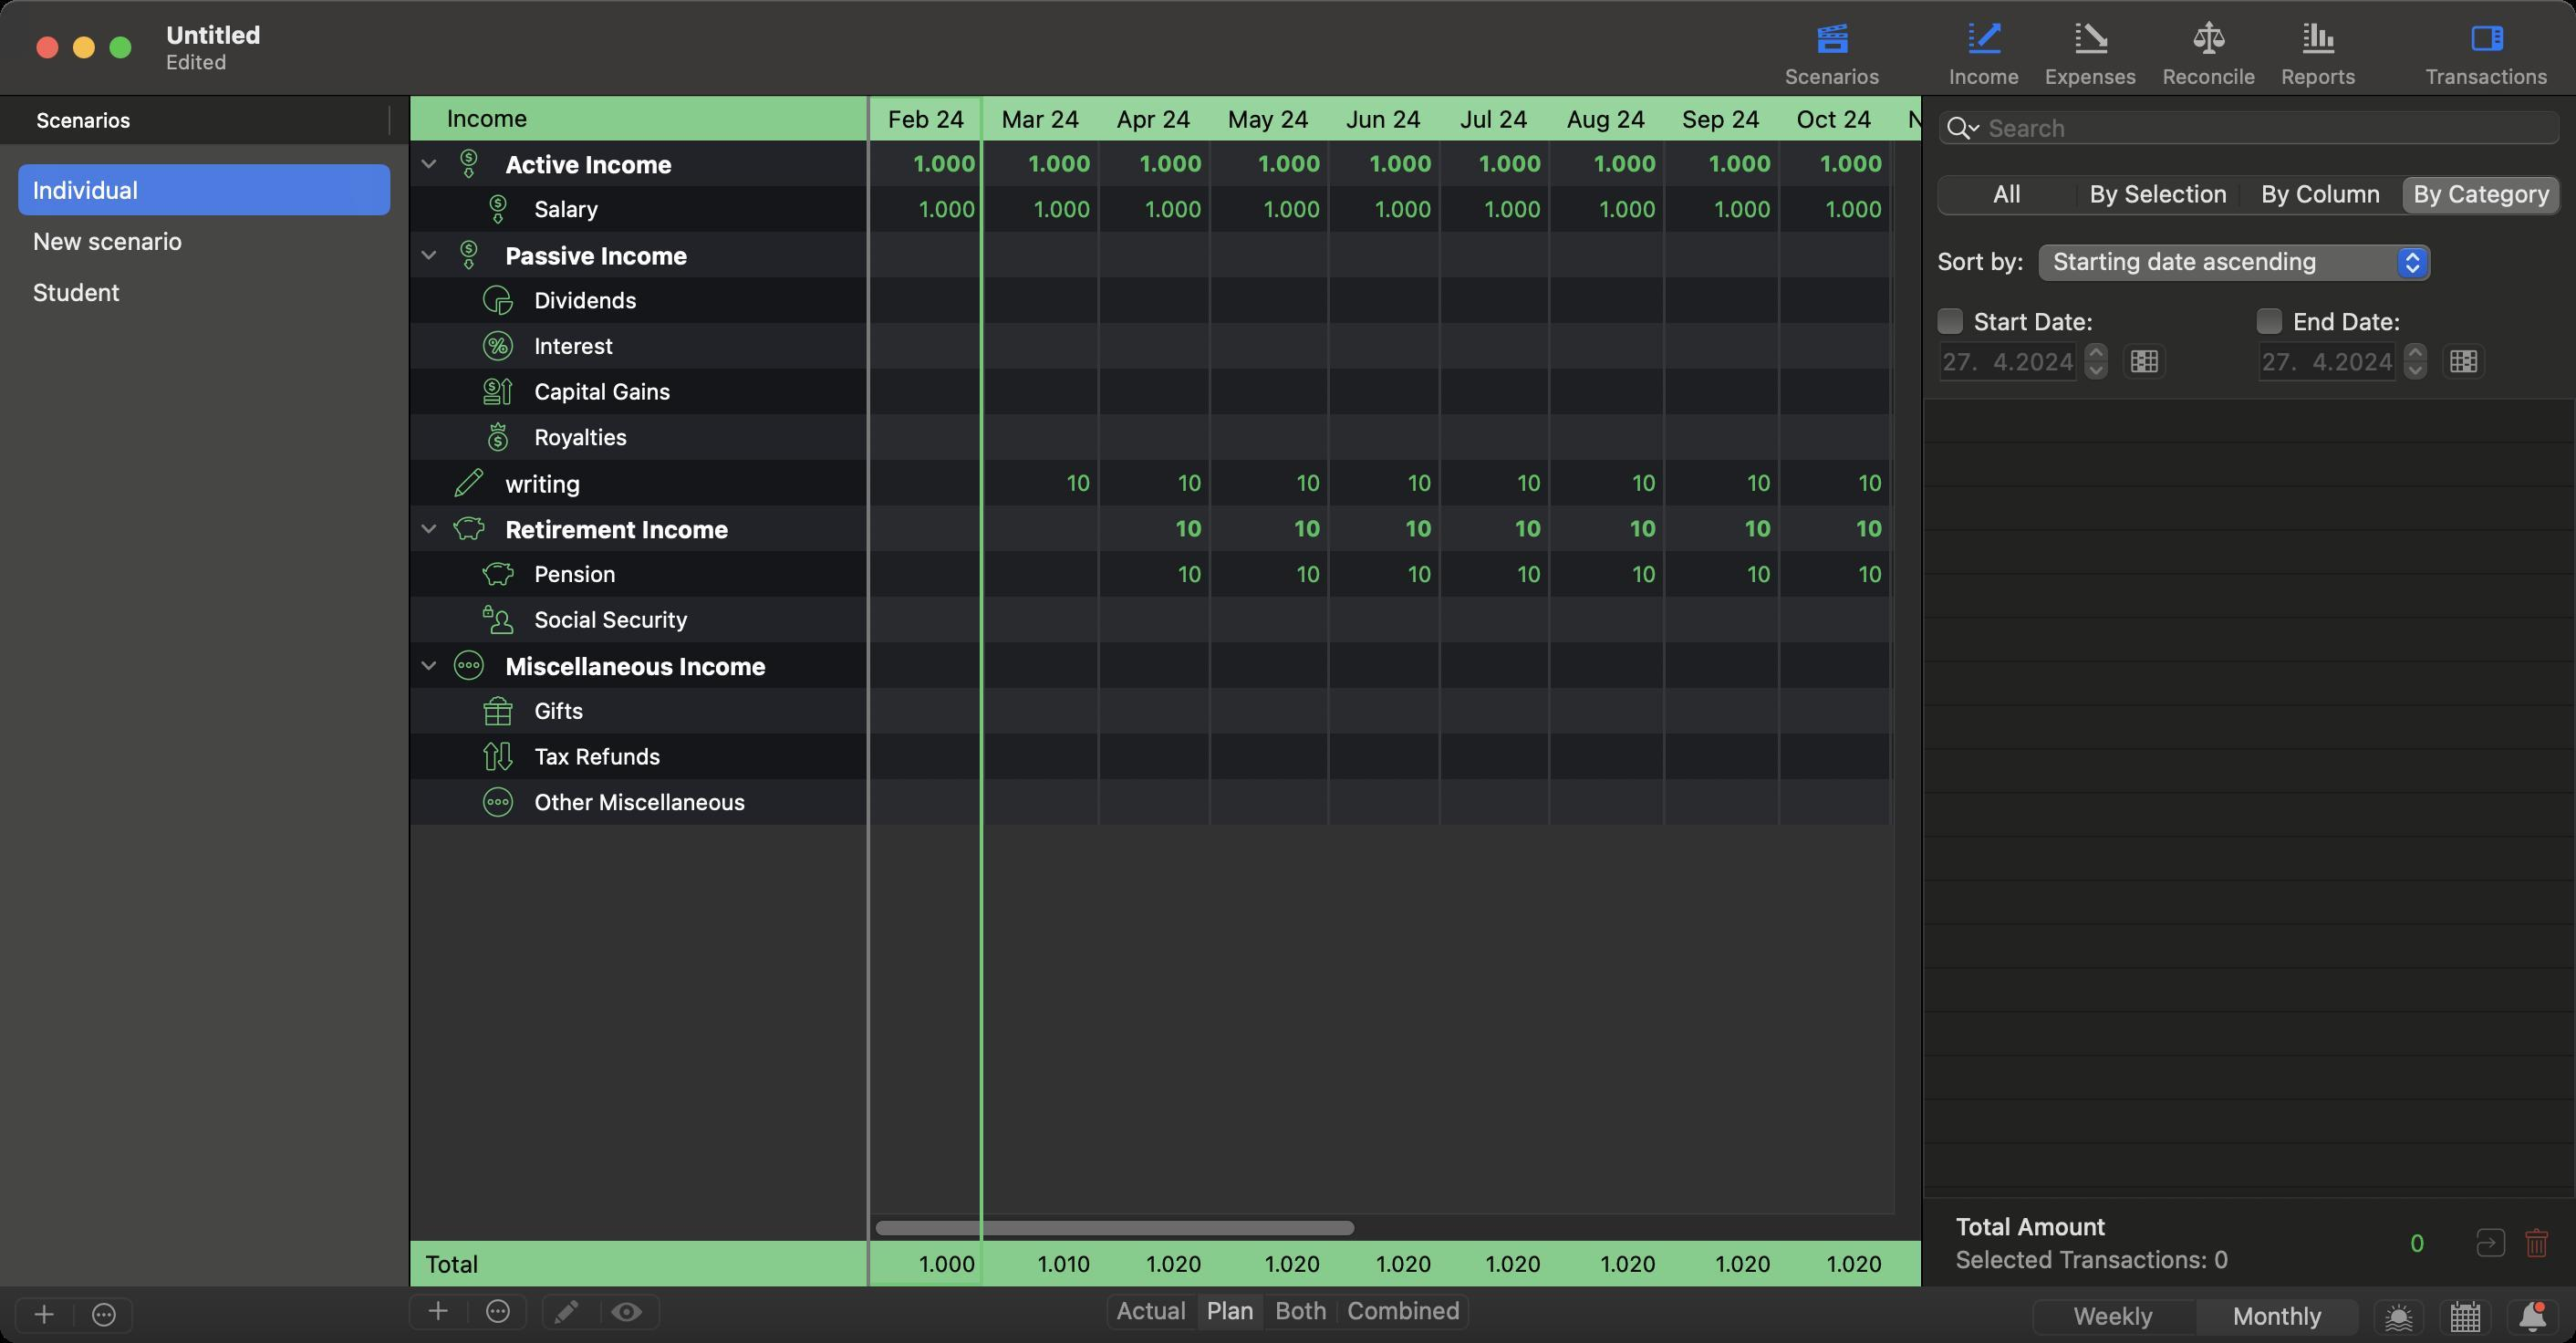
Accessibility tree:
{"name": "Untitled", "role": "AXWindow", "description": null, "role_description": "standard window", "value": null, "position": "184.00;119.00", "size": "1412;736", "children": [{"name": null, "role": "AXGroup", "description": null, "role_description": "group", "value": null, "position": "0.00;705.00", "size": "1412;31", "children": [{"name": null, "role": "AXGroup", "description": null, "role_description": "group", "value": null, "position": "223.00;708.00", "size": "67;23", "children": [{"name": null, "role": "AXMenuButton", "description": "add", "role_description": "menu button", "value": null, "position": "223.00;708.00", "size": "34;23", "children": []}, {"name": null, "role": "AXMenuButton", "description": "action", "role_description": "menu button", "value": null, "position": "257.00;708.00", "size": "33;23", "children": []}]}, {"name": null, "role": "AXGroup", "description": null, "role_description": "group", "value": null, "position": "296.00;708.00", "size": "67;23", "children": [{"name": null, "role": "AXButton", "description": null, "role_description": "button", "value": null, "position": "296.00;708.00", "size": "34;23", "children": []}, {"name": null, "role": "AXButton", "description": null, "role_description": "button", "value": null, "position": "330.00;708.00", "size": "33;23", "children": []}]}, {"name": null, "role": "AXRadioGroup", "description": null, "role_description": "radio group", "value": "{\n    \"name\": null,\n    \"role\": \"AXRadioButton\",\n    \"description\": \"Plan\",\n    \"role_description\": \"radio button\",\n    \"value\": 1,\n    \"position\": \"656.50;708.00\",\n    \"size\": \"37;23\",\n    \"children\": []\n}", "position": "605.50;708.00", "size": "201;23", "children": [{"name": null, "role": "AXRadioButton", "description": "Actual", "role_description": "radio button", "value": 0, "position": "605.50;708.00", "size": "51;23", "children": []}, {"name": null, "role": "AXRadioButton", "description": "Plan", "role_description": "radio button", "value": 1, "position": "656.50;708.00", "size": "37;23", "children": []}, {"name": null, "role": "AXRadioButton", "description": "Both", "role_description": "radio button", "value": 0, "position": "693.50;708.00", "size": "40;23", "children": []}, {"name": null, "role": "AXRadioButton", "description": "Combined", "role_description": "radio button", "value": 0, "position": "733.50;708.00", "size": "73;23", "children": []}]}]}, {"name": null, "role": "AXGroup", "description": null, "role_description": "group", "value": null, "position": "7.00;710.00", "size": "67;23", "children": [{"name": null, "role": "AXMenuButton", "description": "add", "role_description": "menu button", "value": null, "position": "7.00;710.00", "size": "34;23", "children": []}, {"name": null, "role": "AXMenuButton", "description": "action", "role_description": "menu button", "value": null, "position": "41.00;710.00", "size": "33;23", "children": []}]}, {"name": null, "role": "AXRadioGroup", "description": null, "role_description": "radio group", "value": "{\n    \"name\": null,\n    \"role\": \"AXRadioButton\",\n    \"description\": \"Monthly\",\n    \"role_description\": \"radio button\",\n    \"value\": 1,\n    \"position\": \"1204.00;711.00\",\n    \"size\": \"90;23\",\n    \"children\": []\n}", "position": "1113.00;711.00", "size": "181;23", "children": [{"name": null, "role": "AXRadioButton", "description": "Weekly", "role_description": "radio button", "value": 0, "position": "1113.00;711.00", "size": "91;23", "children": []}, {"name": null, "role": "AXRadioButton", "description": "Monthly", "role_description": "radio button", "value": 1, "position": "1204.00;711.00", "size": "90;23", "children": []}]}, {"name": "", "role": "AXButton", "description": null, "role_description": "button", "value": null, "position": "1300.00;711.00", "size": "30;23", "children": []}, {"name": "", "role": "AXButton", "description": null, "role_description": "button", "value": null, "position": "1336.00;711.00", "size": "31;23", "children": []}, {"name": "", "role": "AXButton", "description": null, "role_description": "button", "value": null, "position": "1373.00;711.00", "size": "31;23", "children": []}, {"name": null, "role": "AXSplitGroup", "description": null, "role_description": "split group", "value": null, "position": "0.00;52.00", "size": "1412;653", "children": [{"name": null, "role": "AXScrollArea", "description": null, "role_description": "scroll area", "value": null, "position": "0.00;52.00", "size": "224;653", "children": [{"name": null, "role": "AXTable", "description": null, "role_description": "table", "value": null, "position": "0.00;80.00", "size": "224;625", "children": [{"name": null, "role": "AXRow", "description": null, "role_description": "table row", "value": null, "position": "0.00;90.00", "size": "224;28", "children": [{"name": null, "role": "AXCell", "description": null, "role_description": "cell", "value": null, "position": "16.00;90.00", "size": "192;28", "children": [{"name": null, "role": "AXTextField", "description": null, "role_description": "text field", "value": "Individual", "position": "16.00;96.00", "size": "194;16", "children": []}]}]}, {"name": null, "role": "AXRow", "description": null, "role_description": "table row", "value": null, "position": "0.00;118.00", "size": "224;28", "children": [{"name": null, "role": "AXCell", "description": null, "role_description": "cell", "value": null, "position": "16.00;118.00", "size": "192;28", "children": [{"name": null, "role": "AXTextField", "description": null, "role_description": "text field", "value": "New scenario", "position": "16.00;124.00", "size": "194;16", "children": []}]}]}, {"name": null, "role": "AXRow", "description": null, "role_description": "table row", "value": null, "position": "0.00;146.00", "size": "224;28", "children": [{"name": null, "role": "AXCell", "description": null, "role_description": "cell", "value": null, "position": "16.00;146.00", "size": "192;28", "children": [{"name": null, "role": "AXTextField", "description": null, "role_description": "text field", "value": "Student", "position": "16.00;152.00", "size": "194;16", "children": []}]}]}, {"name": null, "role": "AXColumn", "description": null, "role_description": "column", "value": null, "position": "10.00;80.00", "size": "204;625", "children": []}, {"name": null, "role": "AXGroup", "description": null, "role_description": "group", "value": null, "position": "0.00;52.00", "size": "224;28", "children": [{"name": "Scenarios", "role": "AXButton", "description": null, "role_description": "sort button", "value": null, "position": "10.00;52.00", "size": "204;28", "children": []}]}]}]}, {"name": null, "role": "AXSplitter", "description": null, "role_description": "splitter", "value": 224.0, "position": "224.00;52.00", "size": "1;653", "children": []}, {"name": null, "role": "AXScrollArea", "description": null, "role_description": "scroll area", "value": null, "position": "477.00;52.00", "size": "576;25", "children": [{"name": null, "role": "AXTable", "description": null, "role_description": "table", "value": null, "position": "477.00;52.00", "size": "1180;25", "children": [{"name": null, "role": "AXRow", "description": null, "role_description": "table row", "value": null, "position": "477.00;52.00", "size": "1180;25", "children": [{"name": null, "role": "AXCell", "description": null, "role_description": "cell", "value": null, "position": "477.00;52.00", "size": "1180;25", "children": []}]}, {"name": null, "role": "AXColumn", "description": null, "role_description": "column", "value": null, "position": "477.00;52.00", "size": "1180;25", "children": []}]}]}, {"name": null, "role": "AXScrollArea", "description": null, "role_description": "scroll area", "value": null, "position": "477.00;680.00", "size": "576;25", "children": [{"name": null, "role": "AXTable", "description": null, "role_description": "table", "value": null, "position": "477.00;680.00", "size": "1180;25", "children": [{"name": null, "role": "AXRow", "description": null, "role_description": "table row", "value": null, "position": "477.00;680.00", "size": "1180;25", "children": [{"name": null, "role": "AXCell", "description": null, "role_description": "cell", "value": null, "position": "477.00;680.00", "size": "1180;25", "children": []}]}, {"name": null, "role": "AXColumn", "description": null, "role_description": "column", "value": null, "position": "477.00;680.00", "size": "1180;25", "children": []}]}]}, {"name": null, "role": "AXScrollArea", "description": null, "role_description": "scroll area", "value": null, "position": "477.00;77.00", "size": "576;603", "children": [{"name": null, "role": "AXTable", "description": null, "role_description": "table", "value": null, "position": "477.00;77.00", "size": "1180;588", "children": [{"name": null, "role": "AXRow", "description": null, "role_description": "table row", "value": null, "position": "477.00;77.00", "size": "1180;25", "children": [{"name": null, "role": "AXCell", "description": null, "role_description": "cell", "value": null, "position": "477.00;77.00", "size": "1180;25", "children": []}]}, {"name": null, "role": "AXRow", "description": null, "role_description": "table row", "value": null, "position": "477.00;102.00", "size": "1180;25", "children": [{"name": null, "role": "AXCell", "description": null, "role_description": "cell", "value": null, "position": "477.00;102.00", "size": "1180;25", "children": []}]}, {"name": null, "role": "AXRow", "description": null, "role_description": "table row", "value": null, "position": "477.00;127.00", "size": "1180;25", "children": [{"name": null, "role": "AXCell", "description": null, "role_description": "cell", "value": null, "position": "477.00;127.00", "size": "1180;25", "children": []}]}, {"name": null, "role": "AXRow", "description": null, "role_description": "table row", "value": null, "position": "477.00;152.00", "size": "1180;25", "children": [{"name": null, "role": "AXCell", "description": null, "role_description": "cell", "value": null, "position": "477.00;152.00", "size": "1180;25", "children": []}]}, {"name": null, "role": "AXRow", "description": null, "role_description": "table row", "value": null, "position": "477.00;177.00", "size": "1180;25", "children": [{"name": null, "role": "AXCell", "description": null, "role_description": "cell", "value": null, "position": "477.00;177.00", "size": "1180;25", "children": []}]}, {"name": null, "role": "AXRow", "description": null, "role_description": "table row", "value": null, "position": "477.00;202.00", "size": "1180;25", "children": [{"name": null, "role": "AXCell", "description": null, "role_description": "cell", "value": null, "position": "477.00;202.00", "size": "1180;25", "children": []}]}, {"name": null, "role": "AXRow", "description": null, "role_description": "table row", "value": null, "position": "477.00;227.00", "size": "1180;25", "children": [{"name": null, "role": "AXCell", "description": null, "role_description": "cell", "value": null, "position": "477.00;227.00", "size": "1180;25", "children": []}]}, {"name": null, "role": "AXRow", "description": null, "role_description": "table row", "value": null, "position": "477.00;252.00", "size": "1180;25", "children": [{"name": null, "role": "AXCell", "description": null, "role_description": "cell", "value": null, "position": "477.00;252.00", "size": "1180;25", "children": []}]}, {"name": null, "role": "AXRow", "description": null, "role_description": "table row", "value": null, "position": "477.00;277.00", "size": "1180;25", "children": [{"name": null, "role": "AXCell", "description": null, "role_description": "cell", "value": null, "position": "477.00;277.00", "size": "1180;25", "children": []}]}, {"name": null, "role": "AXRow", "description": null, "role_description": "table row", "value": null, "position": "477.00;302.00", "size": "1180;25", "children": [{"name": null, "role": "AXCell", "description": null, "role_description": "cell", "value": null, "position": "477.00;302.00", "size": "1180;25", "children": []}]}, {"name": null, "role": "AXRow", "description": null, "role_description": "table row", "value": null, "position": "477.00;327.00", "size": "1180;25", "children": [{"name": null, "role": "AXCell", "description": null, "role_description": "cell", "value": null, "position": "477.00;327.00", "size": "1180;25", "children": []}]}, {"name": null, "role": "AXRow", "description": null, "role_description": "table row", "value": null, "position": "477.00;352.00", "size": "1180;25", "children": [{"name": null, "role": "AXCell", "description": null, "role_description": "cell", "value": null, "position": "477.00;352.00", "size": "1180;25", "children": []}]}, {"name": null, "role": "AXRow", "description": null, "role_description": "table row", "value": null, "position": "477.00;377.00", "size": "1180;25", "children": [{"name": null, "role": "AXCell", "description": null, "role_description": "cell", "value": null, "position": "477.00;377.00", "size": "1180;25", "children": []}]}, {"name": null, "role": "AXRow", "description": null, "role_description": "table row", "value": null, "position": "477.00;402.00", "size": "1180;25", "children": [{"name": null, "role": "AXCell", "description": null, "role_description": "cell", "value": null, "position": "477.00;402.00", "size": "1180;25", "children": []}]}, {"name": null, "role": "AXRow", "description": null, "role_description": "table row", "value": null, "position": "477.00;427.00", "size": "1180;25", "children": [{"name": null, "role": "AXCell", "description": null, "role_description": "cell", "value": null, "position": "477.00;427.00", "size": "1180;25", "children": []}]}, {"name": null, "role": "AXColumn", "description": null, "role_description": "column", "value": null, "position": "477.00;77.00", "size": "1180;588", "children": []}]}, {"name": null, "role": "AXScrollBar", "description": null, "role_description": "scroll bar", "value": 0.0, "position": "477.00;665.00", "size": "561;15", "children": [{"name": null, "role": "AXValueIndicator", "description": null, "role_description": "value indicator", "value": 0.0, "position": "479.00;665.00", "size": "264;15", "children": []}, {"name": null, "role": "AXButton", "description": null, "role_description": "increment arrow button", "value": null, "position": "477.00;665.00", "size": "0;0", "children": []}, {"name": null, "role": "AXButton", "description": null, "role_description": "decrement arrow button", "value": null, "position": "477.00;665.00", "size": "0;0", "children": []}, {"name": null, "role": "AXButton", "description": null, "role_description": "increment page button", "value": null, "position": "744.00;665.00", "size": "294;15", "children": []}, {"name": null, "role": "AXButton", "description": null, "role_description": "decrement page button", "value": null, "position": "477.00;665.00", "size": "2;15", "children": []}]}, {"name": null, "role": "AXScrollBar", "description": null, "role_description": "scroll bar", "value": 0.0, "position": "1038.00;77.00", "size": "15;588", "children": []}]}, {"name": null, "role": "AXScrollArea", "description": null, "role_description": "scroll area", "value": null, "position": "225.00;77.00", "size": "250;603", "children": [{"name": null, "role": "AXTable", "description": null, "role_description": "table", "value": null, "position": "225.00;77.00", "size": "250;603", "children": [{"name": null, "role": "AXRow", "description": null, "role_description": "table row", "value": null, "position": "225.00;77.00", "size": "250;25", "children": [{"name": null, "role": "AXCell", "description": null, "role_description": "cell", "value": null, "position": "225.00;77.00", "size": "250;25", "children": [{"name": null, "role": "AXDisclosureTriangle", "description": null, "role_description": "disclosure triangle", "value": 1, "position": "229.00;77.00", "size": "13;25", "children": []}]}]}, {"name": null, "role": "AXRow", "description": null, "role_description": "table row", "value": null, "position": "225.00;102.00", "size": "250;25", "children": [{"name": null, "role": "AXCell", "description": null, "role_description": "cell", "value": null, "position": "225.00;102.00", "size": "250;25", "children": []}]}, {"name": null, "role": "AXRow", "description": null, "role_description": "table row", "value": null, "position": "225.00;127.00", "size": "250;25", "children": [{"name": null, "role": "AXCell", "description": null, "role_description": "cell", "value": null, "position": "225.00;127.00", "size": "250;25", "children": [{"name": null, "role": "AXDisclosureTriangle", "description": null, "role_description": "disclosure triangle", "value": 1, "position": "229.00;127.00", "size": "13;25", "children": []}]}]}, {"name": null, "role": "AXRow", "description": null, "role_description": "table row", "value": null, "position": "225.00;152.00", "size": "250;25", "children": [{"name": null, "role": "AXCell", "description": null, "role_description": "cell", "value": null, "position": "225.00;152.00", "size": "250;25", "children": []}]}, {"name": null, "role": "AXRow", "description": null, "role_description": "table row", "value": null, "position": "225.00;177.00", "size": "250;25", "children": [{"name": null, "role": "AXCell", "description": null, "role_description": "cell", "value": null, "position": "225.00;177.00", "size": "250;25", "children": []}]}, {"name": null, "role": "AXRow", "description": null, "role_description": "table row", "value": null, "position": "225.00;202.00", "size": "250;25", "children": [{"name": null, "role": "AXCell", "description": null, "role_description": "cell", "value": null, "position": "225.00;202.00", "size": "250;25", "children": []}]}, {"name": null, "role": "AXRow", "description": null, "role_description": "table row", "value": null, "position": "225.00;227.00", "size": "250;25", "children": [{"name": null, "role": "AXCell", "description": null, "role_description": "cell", "value": null, "position": "225.00;227.00", "size": "250;25", "children": []}]}, {"name": null, "role": "AXRow", "description": null, "role_description": "table row", "value": null, "position": "225.00;252.00", "size": "250;25", "children": [{"name": null, "role": "AXCell", "description": null, "role_description": "cell", "value": null, "position": "225.00;252.00", "size": "250;25", "children": []}]}, {"name": null, "role": "AXRow", "description": null, "role_description": "table row", "value": null, "position": "225.00;277.00", "size": "250;25", "children": [{"name": null, "role": "AXCell", "description": null, "role_description": "cell", "value": null, "position": "225.00;277.00", "size": "250;25", "children": [{"name": null, "role": "AXDisclosureTriangle", "description": null, "role_description": "disclosure triangle", "value": 1, "position": "229.00;277.00", "size": "13;25", "children": []}]}]}, {"name": null, "role": "AXRow", "description": null, "role_description": "table row", "value": null, "position": "225.00;302.00", "size": "250;25", "children": [{"name": null, "role": "AXCell", "description": null, "role_description": "cell", "value": null, "position": "225.00;302.00", "size": "250;25", "children": []}]}, {"name": null, "role": "AXRow", "description": null, "role_description": "table row", "value": null, "position": "225.00;327.00", "size": "250;25", "children": [{"name": null, "role": "AXCell", "description": null, "role_description": "cell", "value": null, "position": "225.00;327.00", "size": "250;25", "children": []}]}, {"name": null, "role": "AXRow", "description": null, "role_description": "table row", "value": null, "position": "225.00;352.00", "size": "250;25", "children": [{"name": null, "role": "AXCell", "description": null, "role_description": "cell", "value": null, "position": "225.00;352.00", "size": "250;25", "children": [{"name": null, "role": "AXDisclosureTriangle", "description": null, "role_description": "disclosure triangle", "value": 1, "position": "229.00;352.00", "size": "13;25", "children": []}]}]}, {"name": null, "role": "AXRow", "description": null, "role_description": "table row", "value": null, "position": "225.00;377.00", "size": "250;25", "children": [{"name": null, "role": "AXCell", "description": null, "role_description": "cell", "value": null, "position": "225.00;377.00", "size": "250;25", "children": []}]}, {"name": null, "role": "AXRow", "description": null, "role_description": "table row", "value": null, "position": "225.00;402.00", "size": "250;25", "children": [{"name": null, "role": "AXCell", "description": null, "role_description": "cell", "value": null, "position": "225.00;402.00", "size": "250;25", "children": []}]}, {"name": null, "role": "AXRow", "description": null, "role_description": "table row", "value": null, "position": "225.00;427.00", "size": "250;25", "children": [{"name": null, "role": "AXCell", "description": null, "role_description": "cell", "value": null, "position": "225.00;427.00", "size": "250;25", "children": []}]}, {"name": null, "role": "AXColumn", "description": null, "role_description": "column", "value": null, "position": "225.00;77.00", "size": "250;603", "children": []}]}, {"name": null, "role": "AXScrollBar", "description": null, "role_description": "scroll bar", "value": 0.0, "position": "475.00;77.00", "size": "0;603", "children": []}]}, {"name": null, "role": "AXStaticText", "description": null, "role_description": "text", "value": "Income", "position": "243.00;56.50", "size": "214;16", "children": []}, {"name": null, "role": "AXStaticText", "description": null, "role_description": "text", "value": "Total", "position": "231.00;684.50", "size": "226;16", "children": []}, {"name": null, "role": "AXSplitter", "description": null, "role_description": "splitter", "value": 828.0, "position": "1053.00;52.00", "size": "1;653", "children": []}, {"name": null, "role": "AXTextField", "description": null, "role_description": "search text field", "value": "", "position": "1062.00;60.00", "size": "342;20", "children": [{"name": "", "role": "AXButton", "description": "search", "role_description": "button", "value": null, "position": "1064.00;59.00", "size": "25;22", "children": []}]}, {"name": null, "role": "AXRadioGroup", "description": null, "role_description": "radio group", "value": "{\n    \"name\": null,\n    \"role\": \"AXRadioButton\",\n    \"description\": \"By Category\",\n    \"role_description\": \"radio button\",\n    \"value\": 1,\n    \"position\": \"1317.00;95.00\",\n    \"size\": \"89;24\",\n    \"children\": []\n}", "position": "1060.00;95.00", "size": "346;24", "children": [{"name": null, "role": "AXRadioButton", "description": "All", "role_description": "radio button", "value": 0, "position": "1060.00;95.00", "size": "79;24", "children": []}, {"name": null, "role": "AXRadioButton", "description": "By Selection", "role_description": "radio button", "value": 0, "position": "1139.00;95.00", "size": "89;24", "children": []}, {"name": null, "role": "AXRadioButton", "description": "By Column", "role_description": "radio button", "value": 0, "position": "1228.00;95.00", "size": "89;24", "children": []}, {"name": null, "role": "AXRadioButton", "description": "By Category", "role_description": "radio button", "value": 1, "position": "1317.00;95.00", "size": "89;24", "children": []}]}, {"name": null, "role": "AXStaticText", "description": null, "role_description": "text", "value": "Sort by:", "position": "1060.00;135.00", "size": "52;16", "children": []}, {"name": null, "role": "AXPopUpButton", "description": null, "role_description": "pop up button", "value": "Starting date ascending", "position": "1114.50;133.00", "size": "222;25", "children": []}, {"name": "Start_Date:", "role": "AXCheckBox", "description": null, "role_description": "checkbox", "value": 0, "position": "1060.00;169.00", "size": "92;14", "children": []}, {"name": null, "role": "AXDateTimeArea", "description": null, "role_description": "date time area", "value": "2024-04-27 00:00:00 +0000", "position": "1062.00;182.00", "size": "96;28", "children": [{"name": null, "role": "AXIncrementor", "description": null, "role_description": "stepper", "value": 0.5, "position": "1139.50;186.00", "size": "19;24", "children": [{"name": null, "role": "AXButton", "description": null, "role_description": "increment arrow button", "value": null, "position": "1139.50;186.00", "size": "19;12", "children": []}, {"name": null, "role": "AXButton", "description": null, "role_description": "decrement arrow button", "value": null, "position": "1139.50;198.00", "size": "19;12", "children": []}]}]}, {"name": "", "role": "AXButton", "description": null, "role_description": "button", "value": null, "position": "1162.50;185.00", "size": "26;27", "children": []}, {"name": "End_Date:", "role": "AXCheckBox", "description": null, "role_description": "checkbox", "value": 0, "position": "1235.00;169.00", "size": "85;14", "children": []}, {"name": null, "role": "AXDateTimeArea", "description": null, "role_description": "date time area", "value": "2024-04-27 00:00:00 +0000", "position": "1237.00;182.00", "size": "96;28", "children": [{"name": null, "role": "AXIncrementor", "description": null, "role_description": "stepper", "value": 0.5, "position": "1314.50;186.00", "size": "19;24", "children": [{"name": null, "role": "AXButton", "description": null, "role_description": "increment arrow button", "value": null, "position": "1314.50;186.00", "size": "19;12", "children": []}, {"name": null, "role": "AXButton", "description": null, "role_description": "decrement arrow button", "value": null, "position": "1314.50;198.00", "size": "19;12", "children": []}]}]}, {"name": "", "role": "AXButton", "description": null, "role_description": "button", "value": null, "position": "1337.50;185.00", "size": "26;27", "children": []}, {"name": null, "role": "AXScrollArea", "description": null, "role_description": "scroll area", "value": null, "position": "1054.00;218.00", "size": "358;439", "children": [{"name": null, "role": "AXTable", "description": null, "role_description": "table", "value": null, "position": "1055.00;219.00", "size": "356;437", "children": [{"name": null, "role": "AXColumn", "description": null, "role_description": "column", "value": null, "position": "1055.00;219.00", "size": "356;437", "children": []}]}]}, {"name": null, "role": "AXGroup", "description": null, "role_description": "group", "value": null, "position": "1054.00;657.00", "size": "358;48", "children": [{"name": null, "role": "AXStaticText", "description": null, "role_description": "text", "value": "Total Amount", "position": "1070.00;664.00", "size": "154;16", "children": []}, {"name": null, "role": "AXStaticText", "description": null, "role_description": "text", "value": "Selected Transactions: 0", "position": "1070.00;682.00", "size": "154;16", "children": []}, {"name": null, "role": "AXStaticText", "description": null, "role_description": "text", "value": "0 ", "position": "1319.00;673.00", "size": "16;16", "children": []}, {"name": "", "role": "AXButton", "description": null, "role_description": "button", "value": null, "position": "1353.00;671.00", "size": "25;20", "children": []}, {"name": "", "role": "AXButton", "description": null, "role_description": "button", "value": null, "position": "1378.00;671.00", "size": "25;20", "children": []}]}]}, {"name": null, "role": "AXToolbar", "description": null, "role_description": "toolbar", "value": null, "position": "0.00;0.00", "size": "1412;52", "children": [{"name": "Scenarios", "role": "AXCheckBox", "description": null, "role_description": "checkbox", "value": 1, "position": "971.50;0.00", "size": "66;52", "children": []}, {"name": "Income", "role": "AXCheckBox", "description": null, "role_description": "checkbox", "value": 1, "position": "1061.50;0.00", "size": "52;52", "children": []}, {"name": "Expenses", "role": "AXCheckBox", "description": null, "role_description": "checkbox", "value": 0, "position": "1114.00;0.00", "size": "64;52", "children": []}, {"name": "Reconcile", "role": "AXCheckBox", "description": null, "role_description": "checkbox", "value": 0, "position": "1178.50;0.00", "size": "65;52", "children": []}, {"name": "Reports", "role": "AXCheckBox", "description": null, "role_description": "checkbox", "value": 0, "position": "1243.50;0.00", "size": "55;52", "children": []}, {"name": "Transactions", "role": "AXCheckBox", "description": null, "role_description": "checkbox", "value": 1, "position": "1322.50;0.00", "size": "82;52", "children": []}]}, {"name": null, "role": "AXButton", "description": null, "role_description": "close button", "value": null, "position": "19.00;18.00", "size": "14;16", "children": []}, {"name": null, "role": "AXButton", "description": null, "role_description": "full screen button", "value": null, "position": "59.00;18.00", "size": "14;16", "children": [{"name": null, "role": "AXGroup", "description": null, "role_description": "group", "value": null, "position": "59.00;18.00", "size": "14;16", "children": [{"name": null, "role": "AXGroup", "description": null, "role_description": "group", "value": null, "position": "59.00;18.00", "size": "14;16", "children": []}]}]}, {"name": null, "role": "AXButton", "description": null, "role_description": "minimize button", "value": null, "position": "39.00;18.00", "size": "14;16", "children": []}, {"name": null, "role": "AXStaticText", "description": null, "role_description": "text", "value": "Untitled", "position": "87.00;0.00", "size": "884;52", "children": []}]}